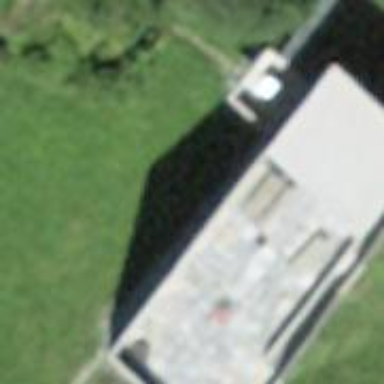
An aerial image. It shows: Detached building.